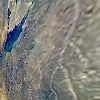
Label: land